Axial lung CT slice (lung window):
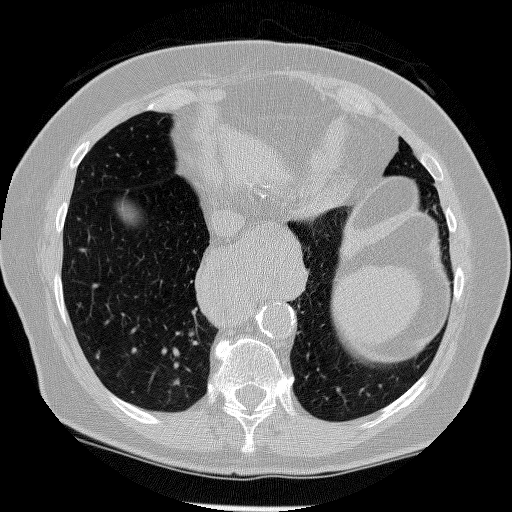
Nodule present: no